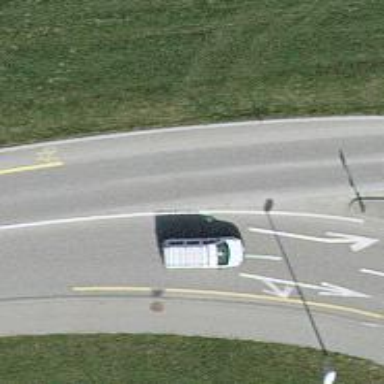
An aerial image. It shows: Primary highway with designated cycle lane.